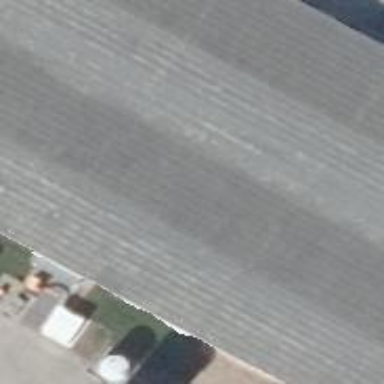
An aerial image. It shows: Industrial building.